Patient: sex F, age 28
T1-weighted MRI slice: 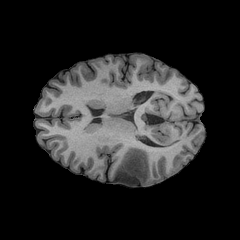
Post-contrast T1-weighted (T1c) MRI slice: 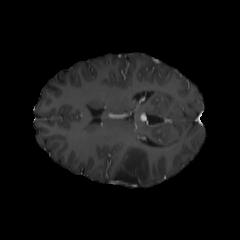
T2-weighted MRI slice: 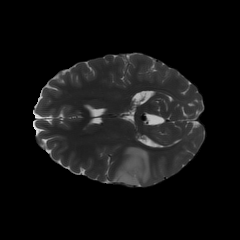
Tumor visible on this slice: yes
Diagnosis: Astrocytoma, IDH-mutant
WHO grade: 2